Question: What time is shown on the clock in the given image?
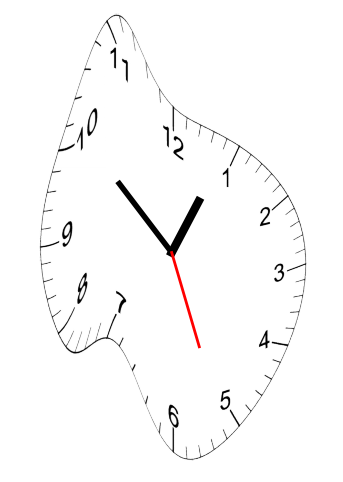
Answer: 12:51:26